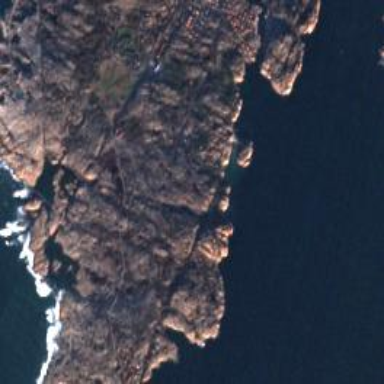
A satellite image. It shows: Picturesque coastline scene.